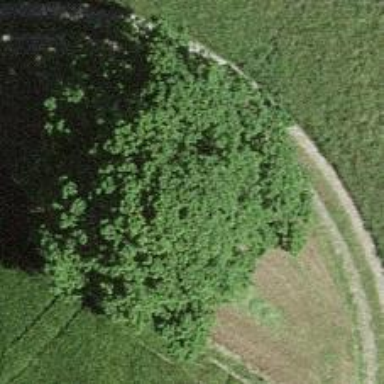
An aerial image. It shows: Beautiful tree in nature.